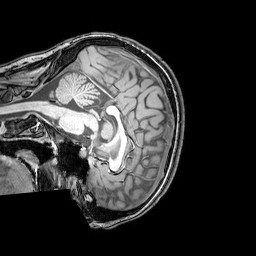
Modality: T1w
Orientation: sagittal
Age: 22
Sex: female
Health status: healthy
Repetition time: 0.081 s
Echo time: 0.037 s